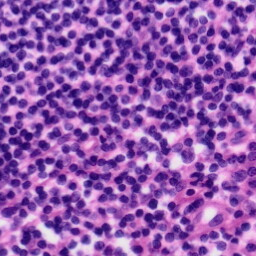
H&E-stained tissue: Tonsil